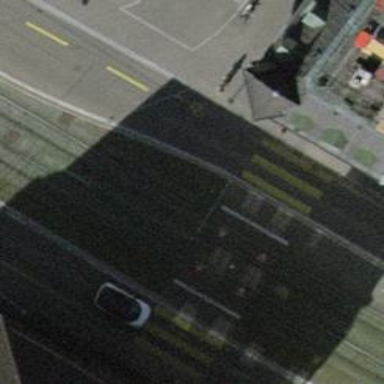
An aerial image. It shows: Tram crossing on the railway.